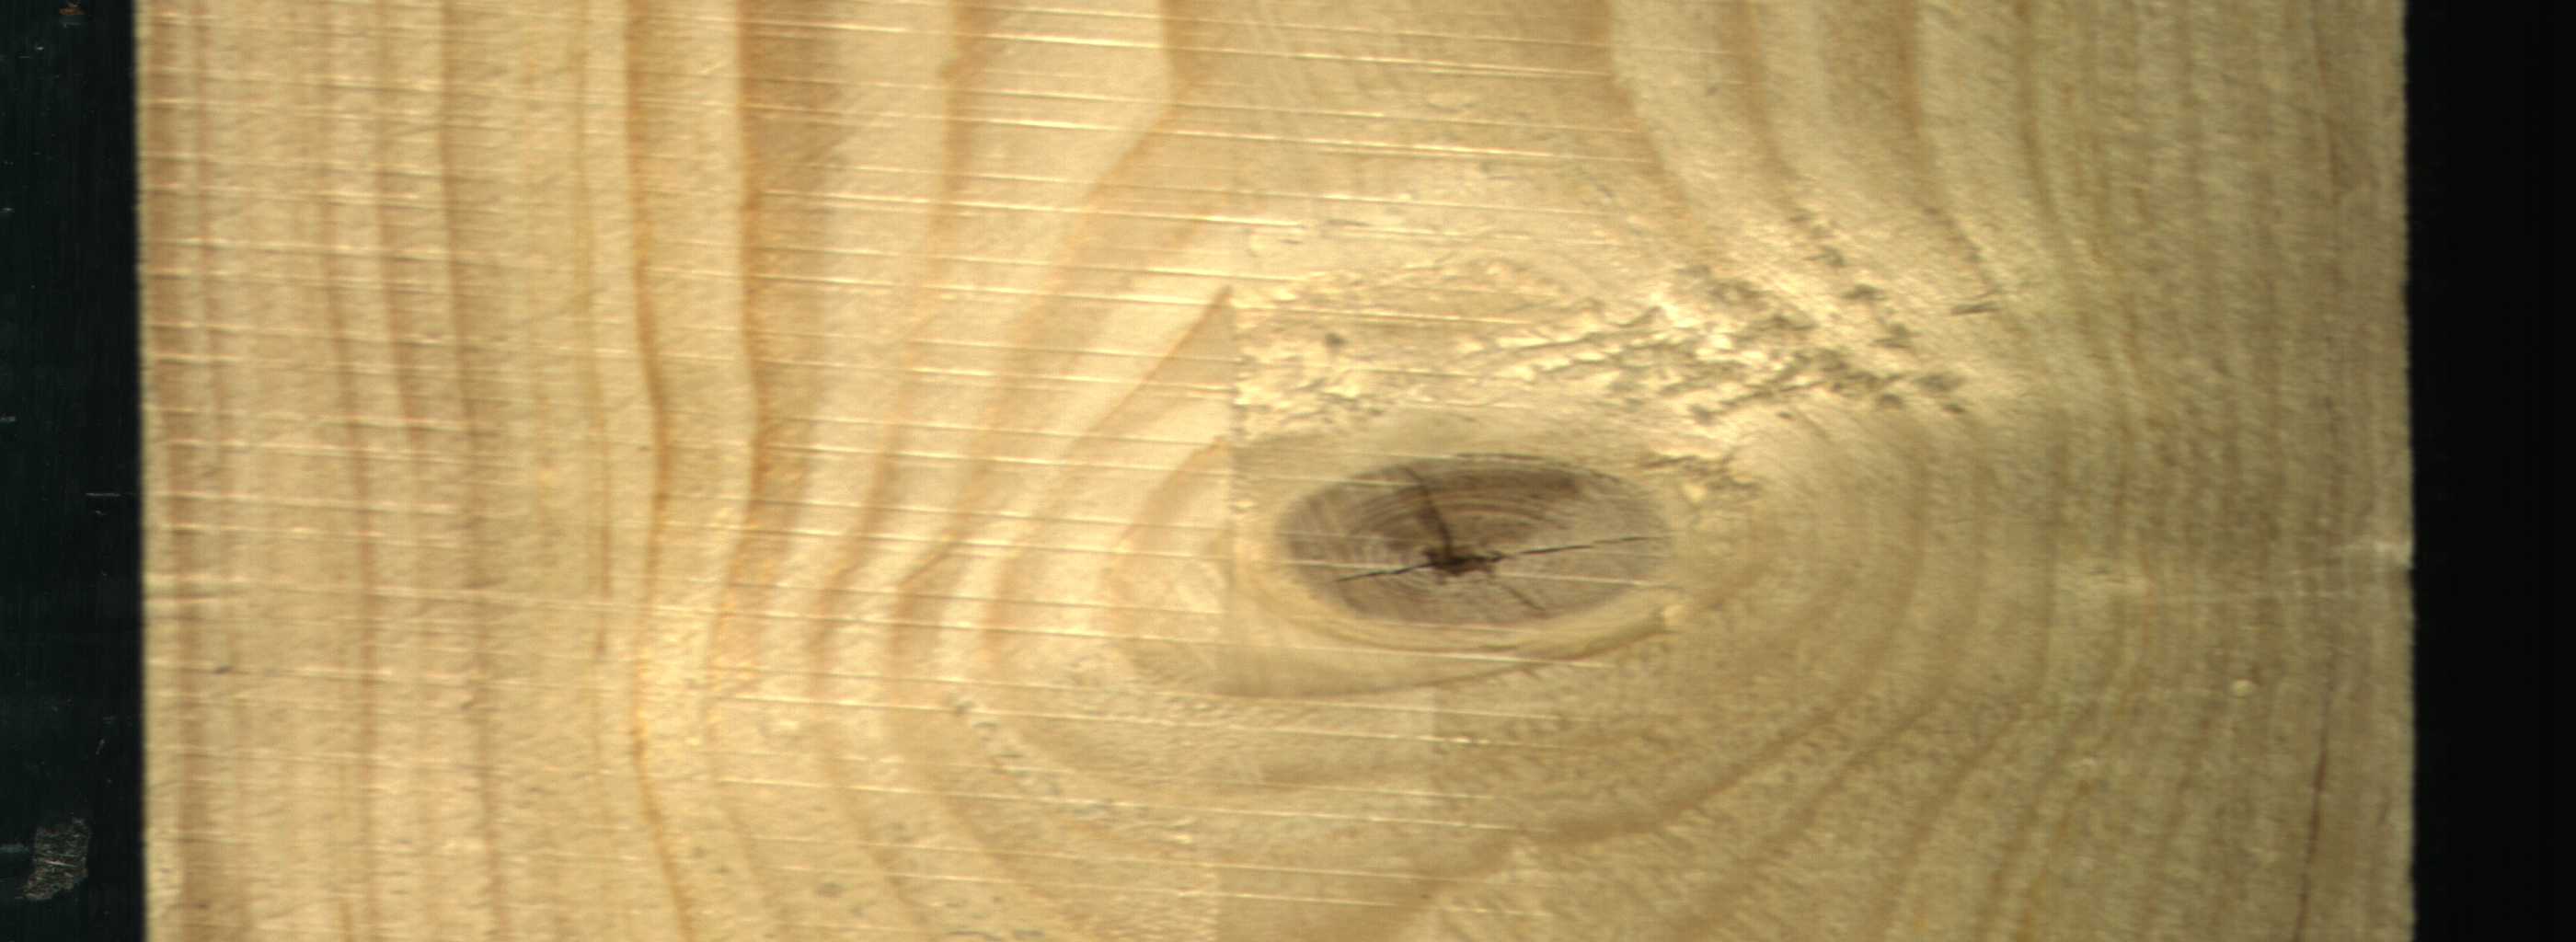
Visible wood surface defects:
knot_with_crack